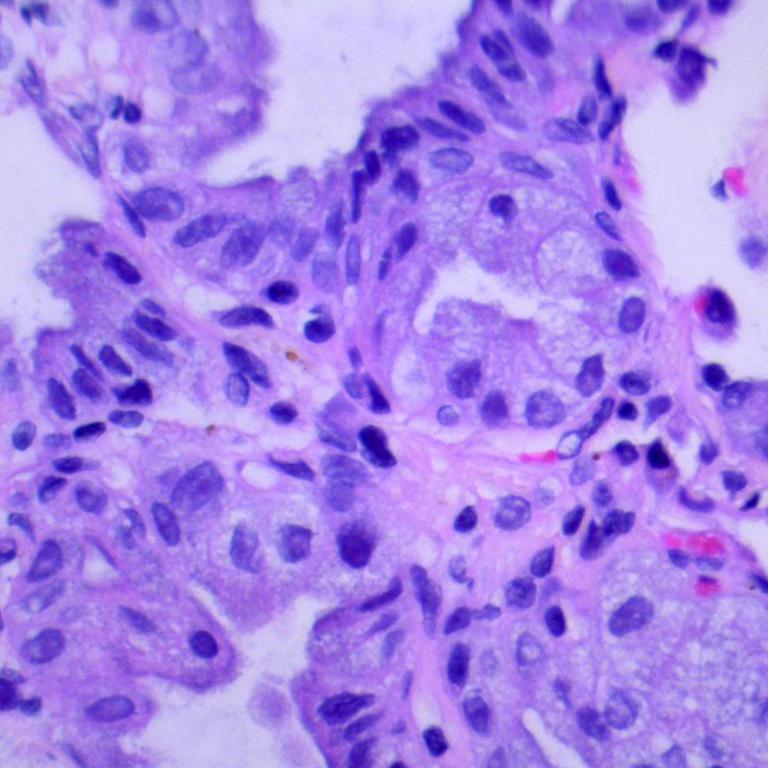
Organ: lung
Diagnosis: adenocarcinomas